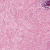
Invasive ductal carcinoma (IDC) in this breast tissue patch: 0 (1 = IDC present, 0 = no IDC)